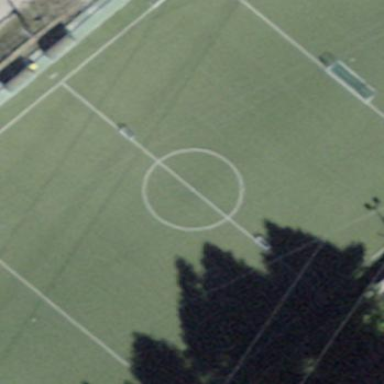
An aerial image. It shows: Artificial turf soccer pitch for leisure land.